Field crop: maize
Growth stage: 2
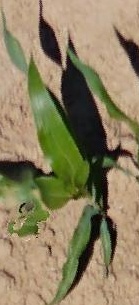
Species: maize